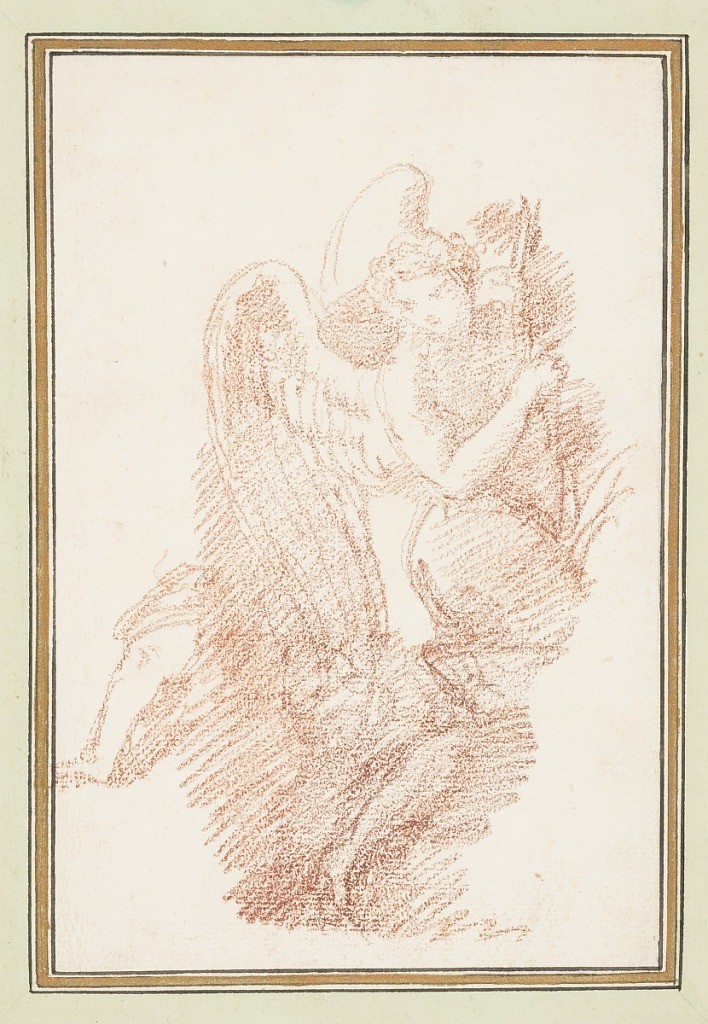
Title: Winged figure with bow
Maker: Jean-Robert Ango, French, active in Rome 1759 –1770, d. 1773
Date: ca. 1759–70
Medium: Red chalk on paper
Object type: Drawing
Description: Winged figure holding bow. Figure looks down and to the side, and holds a bow(?) with both hands. An unattached leg is in the background on the left side.